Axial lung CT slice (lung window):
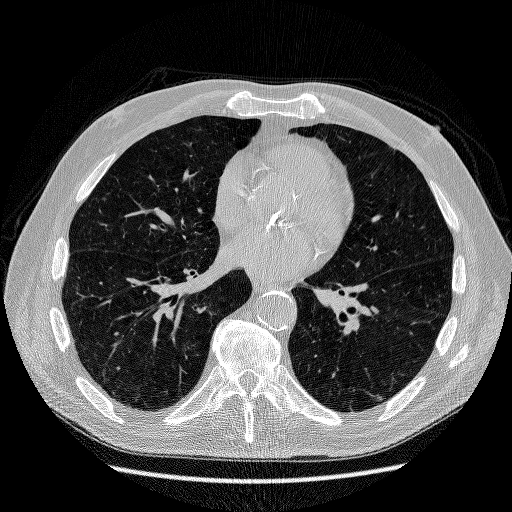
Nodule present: yes
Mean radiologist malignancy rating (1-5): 2.75